Question: I have an SQLite database (v. 3.8.1) with somewhat unusual schema that can't be changed.
For the purposes of this questions, there are 5 tables (t1 through t5), and I need to create a summary report using data from t1 and t5, but the data I need to reference in t5 can only be gleaned based on relationships to records in t1 through t4.
To help clarify - imagine that t1 holds data regarding a document. The document can subsequently go through 1 to 4 more iterations (with different fields available in each iteration, hence the 5 different tables rather than just a flag in 1 table to signify what iteration it is at).
I'm interested in whether or not an initial record/document (held in t1) has reached it's final iteration or not (a ParentGUID exists in t5 that when followed up the chain of tables, eventually reaches t1, or not).
t1 has a GUID (text) field, and t2 through t5 have GUID and ParentGUID fields (also text). The ParentGUID field in t2 through t5 don't have to be populated (documentation iterations can be skipped in some cases), but when ParentGUID has a value it will always be a GUID from a previous table (for example, if t5 has a ParentGuid value, it will be a GUID from t1, t2, t3 OR t4).
This means that I want all of the distinct records from t1, and then for each a value (or values) from t5 if present, or null if not.
If a ParentGuid field value in a t5 record is the GUID of a record in t4, and the ParentGuid field value in that t4 record is the GUID of a record in t1, then that particular t1 record is considered to have reached its final iteration.
Similarly, ParentGUID > GUID links that will be considered t1 > t5, initial > final iterations include:
'''
t1 > t2 > t3 > t4 > t5
t1 > t2 > t3 > t5
t1 > t2 > t4 > t5
t1 > t2 > t5
t1 > t3 > t4 > t5
t1 > t3 > t5
t1 > t4 > t5
t1 > t5
'''
Or represented graphically:

Consider the following test schema:
'''
CREATE TABLE Table1
("GUID" TEXT, "Name" TEXT)
;
CREATE TABLE Table2
("GUID" TEXT, "ParentGUID" TEXT)
;
CREATE TABLE Table3
("GUID" TEXT, "ParentGUID" TEXT)
;
CREATE TABLE Table4
("GUID" TEXT, "ParentGUID" TEXT)
;
CREATE TABLE Table5
("GUID" TEXT, "Name" TEXT, "Amount" REAL, "ParentGUID" TEXT)
;
INSERT INTO Table1
("GUID", "Name")
VALUES
('ABC', 'A1')
;
INSERT INTO Table1
("GUID", "Name")
VALUES
('DEF', 'A2')
;
INSERT INTO Table1
("GUID", "Name")
VALUES
('GHI', 'A3')
;
INSERT INTO Table2
("GUID", "ParentGUID")
VALUES
('JKL', 'GHI')
;
INSERT INTO Table2
("GUID", "ParentGUID")
VALUES
('MNO', '')
;
INSERT INTO Table2
("GUID", "ParentGUID")
VALUES
('PQR', 'GHI')
;
INSERT INTO Table3
("GUID", "ParentGUID")
VALUES
('STU', 'MNO')
;
INSERT INTO Table3
("GUID", "ParentGUID")
VALUES
('STU', 'GHI')
;
INSERT INTO Table3
("GUID", "ParentGUID")
VALUES
('VWX', 'PQR')
;
INSERT INTO Table4
("GUID", "ParentGUID")
VALUES
('YZA', 'VWX')
;
INSERT INTO Table4
("GUID", "ParentGUID")
VALUES
('BCD', '')
;
INSERT INTO Table4
("GUID", "ParentGUID")
VALUES
('EFG', 'GHI')
;
INSERT INTO Table5
("GUID", "ParentGUID", "Amount", "Name" )
VALUES
('HIJ', 'EFG', -500, 'E3')
;
INSERT INTO Table5
("GUID", "ParentGUID", "Amount", "Name" )
VALUES
('KLM', 'YZA', -702, 'E2')
;
INSERT INTO Table5
("GUID", "ParentGUID", "Amount", "Name" )
VALUES
('NOP', '', 220, 'E8')
;
INSERT INTO Table5
("GUID", "ParentGUID", "Amount", "Name" )
VALUES
('QRS', 'GHI', 601, 'E4')
;
'''
What I'd like to do is get all records in t1, and then show the total of all related Amount fields from t5 (related in any of the ways listed above), and the group_concat of all the related Name fields from t5.
Using the above sample schema, it would look something like:
'''
t1.Name total(t5.Amount) group_concat(t5.Name)
--------------------------------------------------
A1 0.00
A2 0.00
A3 -601.00 E2,E3,E4
'''
I've tried a bunch of different joins but nothing has worked...either I get too many items in my Total/Group_Concat cells (too high a total due to adding items multiple times, and multiple repeat names such as "E4,E4,E4,E4,E2,E3,E3,E4,E4..."), or I can only get the one directly linked item to t1 from t5 (601.00, E4).
For example, the query just gives me the E4/601.00 result for t1 record GHI:
'''
SELECT DISTINCT t1.guid "OriginalGuid", t1.name "OriginalName", TOTAL(t5."Amount") as "TotalAmount", group_concat(t5.Name) AS "FinalNames"
FROM
Table1 t1
LEFT JOIN Table5 t5 ON (t1.GUID=t5.ParentGUID)
LEFT JOIN Table4 t4 ON (t1.GUID=t4.ParentGuid AND t5.ParentGuid=t4.Guid)
LEFT JOIN Table3 t3 ON (t1.GUID=t3.ParentGuid AND (t4.ParentGuid=t3.Guid OR t5.ParentGuid=t3.Guid))
LEFT JOIN Table2 t2 ON (t1.GUID=t2.ParentGuid AND (t3.ParentGuid=t2.Guid AND ((t4.ParentGuid=t3.Guid And t5.ParentGuid=t4.guid) or (t5.ParentGuid=t3.Guid)) OR (t4.ParentGuid=t2.Guid and t5.ParentGuid=t4.Guid) OR (t5.ParentGuid=t2.Guid)))
GROUP BY t1.GUID;
'''
Sadly, I've been working on this for a good chunk of the weekend, and I haven't been able to figure out something that works and is reasonably performant (I had something that appeared to work okay for small datasets but took against my full dataset, which is just too long - I've since lost the SQL for that though unfortunately).
I'm continuing to work on a solution now, and if I find it I will post the answer here, but I'd greatly appreciate any assistance/ideas if they're out there!
Here's my SQL Fiddle: <URL>
Thanks in advance for any help.
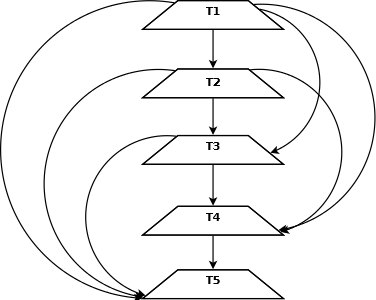
Answer: cha's answer was ok, but could be optimized by adding a temp table to store all the relations from table2 to table5.
'''
CREATE TABLE TableRel
("GUID" TEXT, "ParentGUID" TEXT, "TB" TEXT);
insert into TableRel
select GUID, ParentGUID, 'TABLE2'
FROM TABLE2
UNION ALL
select GUID, ParentGUID, 'TABLE3'
FROM TABLE3
UNION ALL
select GUID, ParentGUID, 'TABLE4'
FROM TABLE4
UNION ALL
select GUID, ParentGUID, 'TABLE5'
FROM TABLE5
;
'''
Then you could use recursive query to get all descendants from table1.
'''
WITH RECURSIVE Table1Descendants(GUID, DescendantGUID,generation) as (
select t1.GUID, Rel.GUID ,1
from Table1 t1
inner join TableRel rel
on t1.GUID= Rel.ParentGUID
UNION ALL
select td.GUID, Rel.GUID, td.generation+1
from TableRel Rel
inner join Table1Descendants td
on td.DescendantGUID= Rel.ParentGUID
)
select t1.guid , t1.name , coalesce(sum(t5.Amount) ,0)
from Table1 as t1
left join Table1Descendants
on t1.GUID = Table1Descendants.GUID
left join Table5 as t5
on t5.GUID = Table1Descendants.DescendantGUID
group by t1.guid,t1.name
order by t1.name;
'''
Or you could get all ancestors from table5.
'''
WITH RECURSIVE Table1Ancestors(GUID, AncestorGUID) as (
select t5.GUID, Rel.ParentGUID
from Table5 t5
inner join TableRel rel
on t5.GUID= Rel.GUID
UNION ALL
select ta.GUID, Rel.ParentGUID
from TableRel Rel
inner join Table1Ancestors ta
on ta.AncestorGUID= Rel.GUID
)
select t1.guid , t1.name , coalesce(sum(t5.Amount) ,0)
from Table1 as t1
left join Table1Ancestors
on t1.GUID = Table1Ancestors.AncestorGUID
left join Table5 as t5
on t5.GUID = Table1Ancestors.GUID
group by t1.guid,t1.name
order by t1.name;
'''
But only since 3.8.3 SQLite support recursive CTE, I don't have this version of SQLite, here is the <URL>, but no 'total' and 'group_concat' functions in PostgreSQL.
And here is a none recursive query(<URL> in case you don't have SQLite 3.8.3 or later version:
'''
select t1.guid "OriginalGuid", t1.name "OriginalName", TOTAL(t5."Amount") as "TotalAmount", group_concat(t5.Name) AS "FinalNames"
from Table1 as t1
left join
(
select t1.GUID, Rel.GUID as DescendantGUID, 1
from Table1 t1
inner join TableRel rel
on t1.GUID= Rel.ParentGUID
UNION ALL
select t1.GUID, Rel2.GUID, 2
from Table1 t1
inner join TableRel rel1
on t1.GUID= Rel1.ParentGUID
inner join TableRel rel2
on Rel1.GUID= Rel2.ParentGUID
UNION ALL
select t1.GUID, Rel3.GUID, 3
from Table1 t1
inner join TableRel rel1
on t1.GUID= Rel1.ParentGUID
inner join TableRel rel2
on Rel1.GUID= Rel2.ParentGUID
inner join TableRel rel3
on Rel2.GUID= Rel3.ParentGUID
UNION ALL
select t1.GUID, Rel4.GUID, 4
from Table1 t1
inner join TableRel rel1
on t1.GUID= Rel1.ParentGUID
inner join TableRel rel2
on Rel1.GUID= Rel2.ParentGUID
inner join TableRel rel3
on Rel2.GUID= Rel3.ParentGUID
inner join TableRel rel4
on Rel3.GUID= Rel4.ParentGUID
) as Table1Descendants
on t1.GUID = Table1Descendants.GUID
left join Table5 as t5
on t5.GUID = Table1Descendants.DescendantGUID
group by t1.guid,t1.name
'''
Result:
'''
OriginalGuid OriginalName TotalAmount FinalNames
ABC A1 0.0
DEF A2 0.0
GHI A3 -601.0 E3,E2,E4
'''